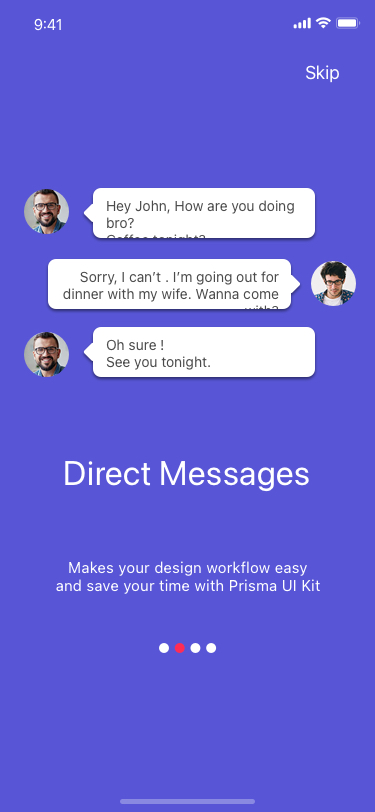
Text in this UI design:
Makes your design workflow easy and save your time with Prisma UI Kit
Direct Messages
Hey John, How are you doing bro? Coffee tonight?
Oh sure !See you tonight.
Sorry, I can’t . I’m going out for dinner with my wife. Wanna come with?
Skip